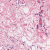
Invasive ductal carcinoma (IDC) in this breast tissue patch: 0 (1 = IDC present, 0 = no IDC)